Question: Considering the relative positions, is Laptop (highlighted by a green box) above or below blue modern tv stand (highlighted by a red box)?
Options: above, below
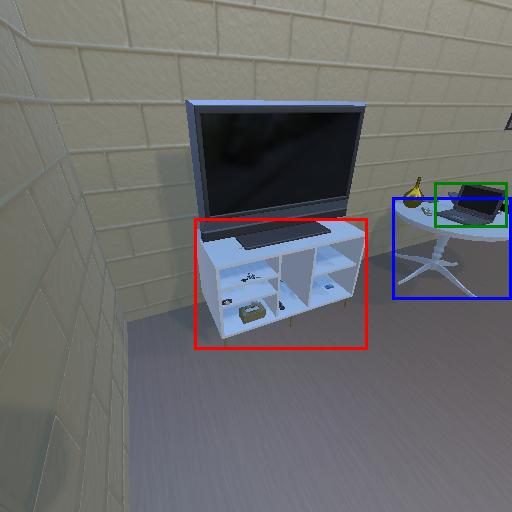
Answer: above